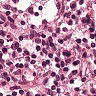
Metastatic tissue present: no